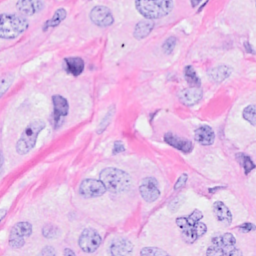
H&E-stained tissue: Breast